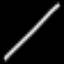
Label: line